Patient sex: M
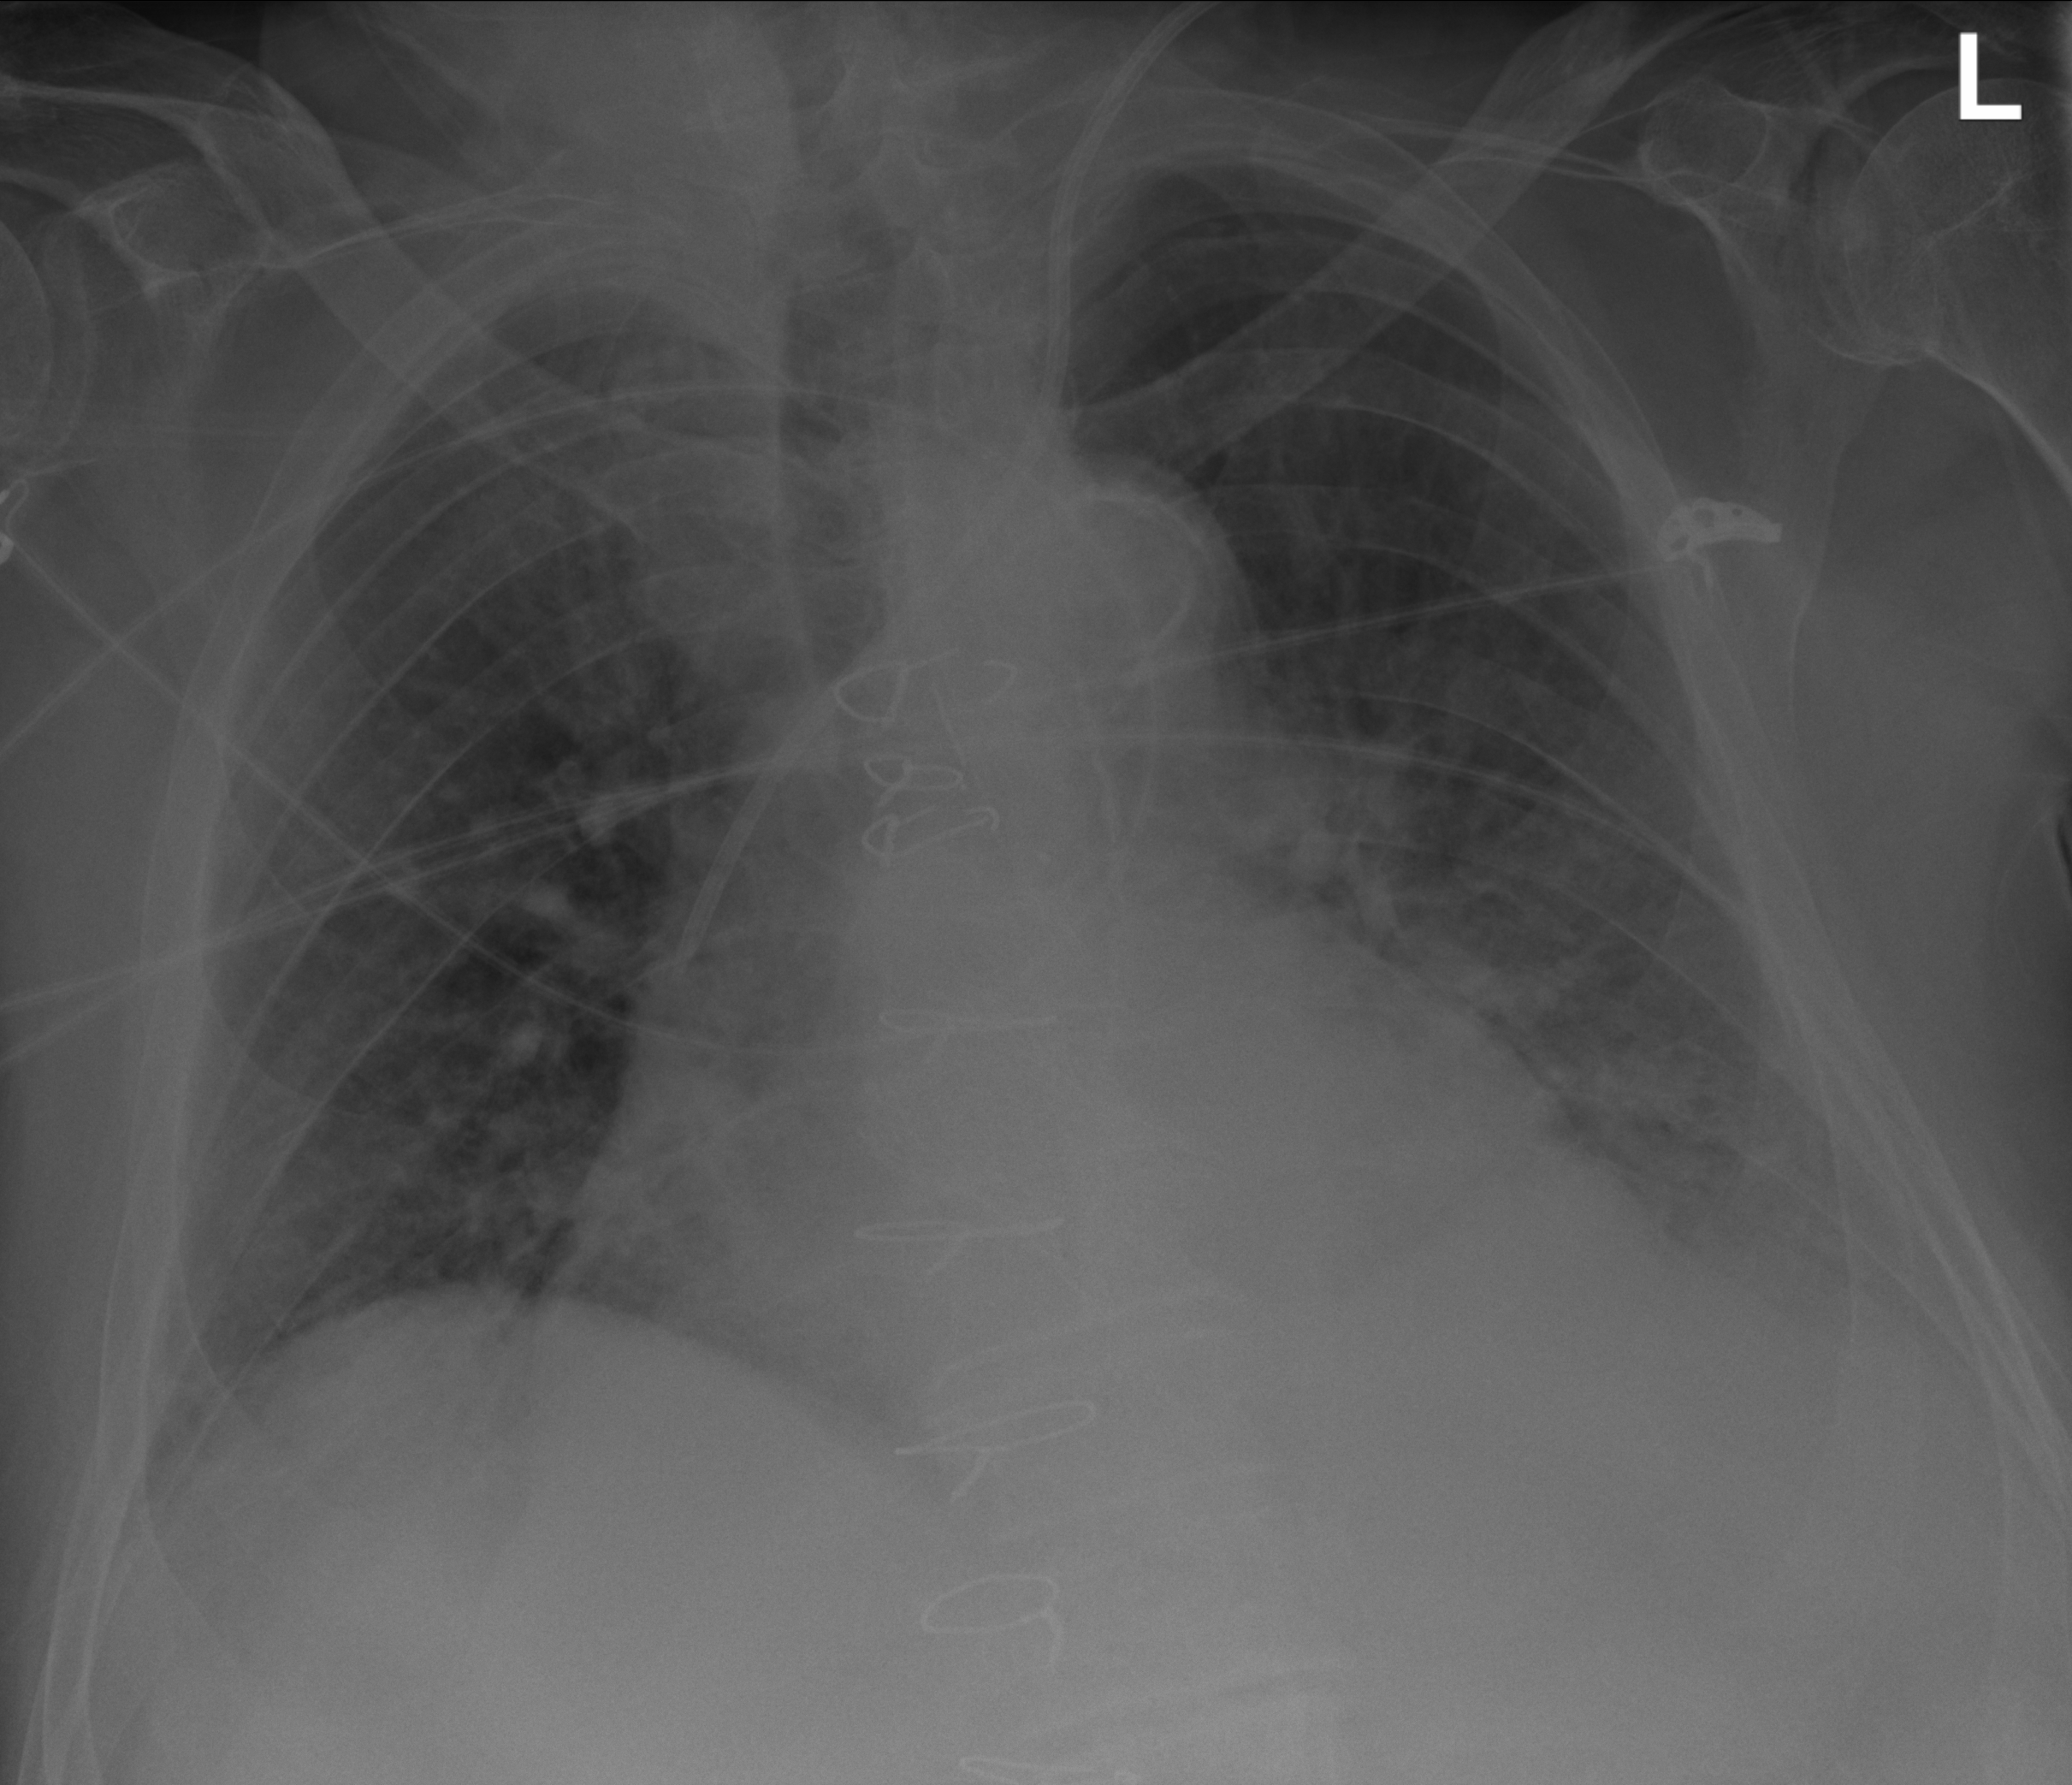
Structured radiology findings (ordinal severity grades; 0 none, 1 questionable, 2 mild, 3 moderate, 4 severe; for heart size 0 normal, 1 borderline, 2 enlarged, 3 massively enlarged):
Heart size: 2
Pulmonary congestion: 2
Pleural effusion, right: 1
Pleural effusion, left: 2
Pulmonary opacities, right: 2
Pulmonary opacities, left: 2
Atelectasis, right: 2
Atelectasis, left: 2